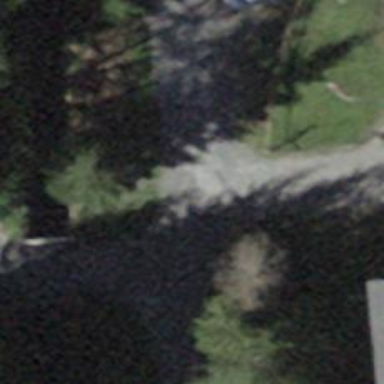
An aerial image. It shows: Brown bench in the vicinity.